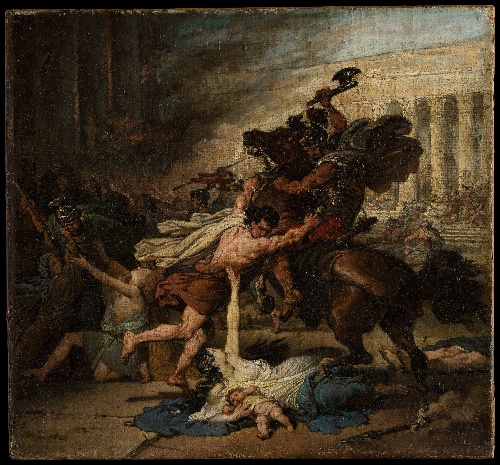
Title: The Sack of Jerusalem by the Romans
Artist: François Joseph Heim
Artist bio: French, Belfort 1787–1865 Paris
Date: 1824
Object type: Painting
Classification: Paintings
Medium: Oil on canvas
Dimensions: 14 x 15 in. (35.6 x 38.1 cm)
Department: European Paintings
Credit line: Catharine Lorillard Wolfe Collection, Wolfe Fund, 2002
Accession year: 2002
Repository: Metropolitan Museum of Art, New York, NY
Tags: Horses|Soldiers|Infants|Men|Women|Battles